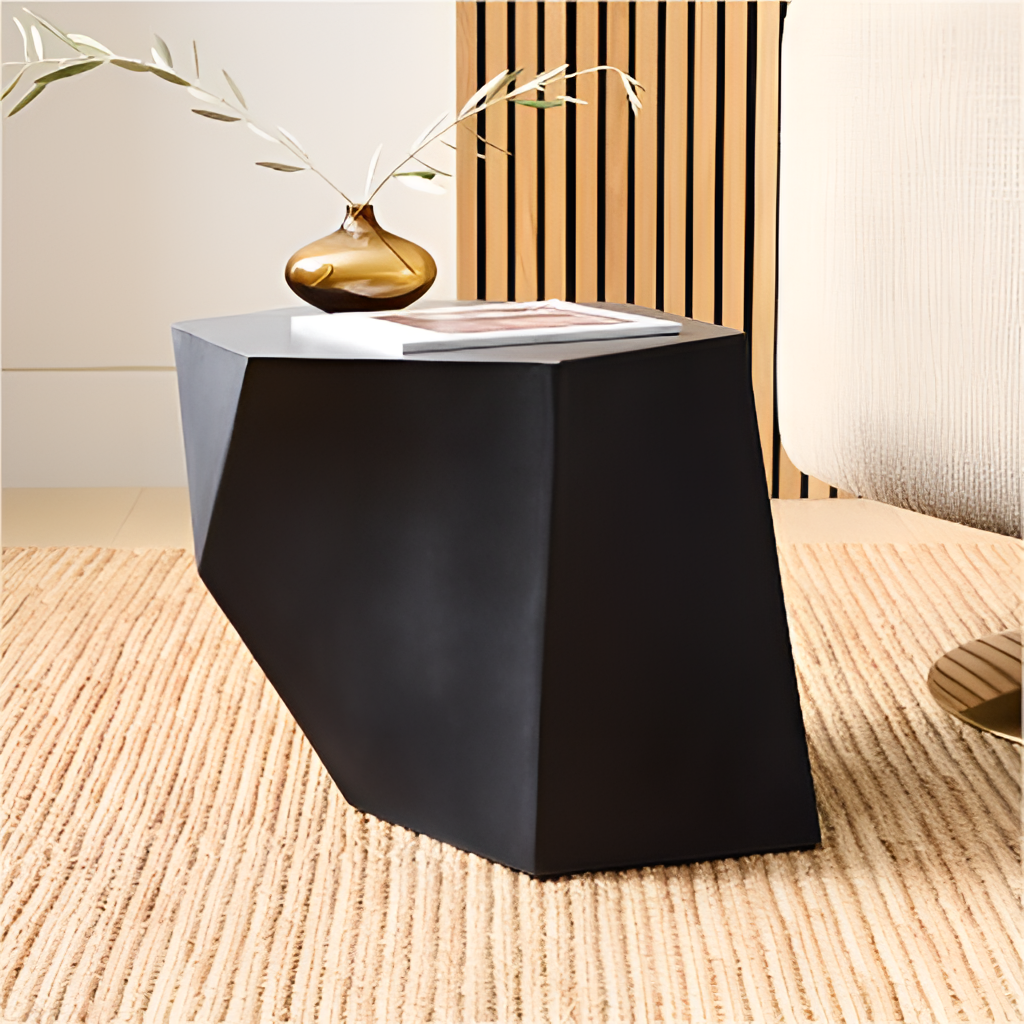
black metal side table, living room, panel wallpaper, with vertical two tone pattern, fabric flooring, with ribbed pattern, contemporary